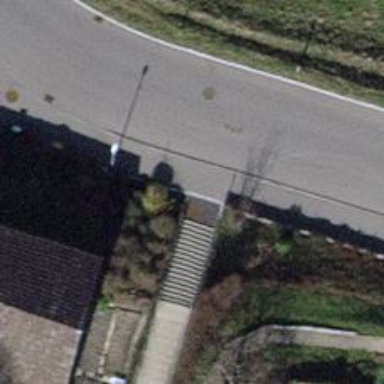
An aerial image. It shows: Set of steps on the road.